Aerial crown-view tile of a tropical tree (Barro Colorado Island, Panama), acquired 20241216:
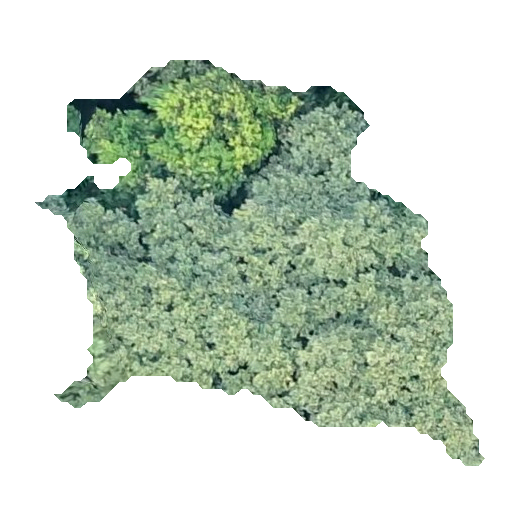
Species: Luehea seemannii
GBIF accepted scientific name: Luehea seemannii
Crown area: 154.496 m²